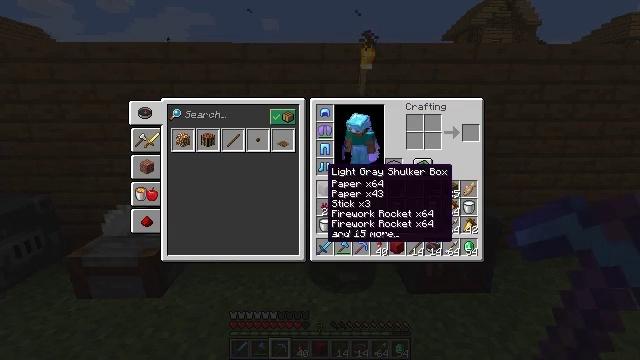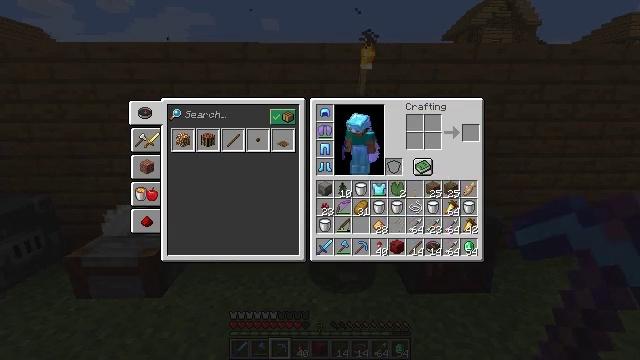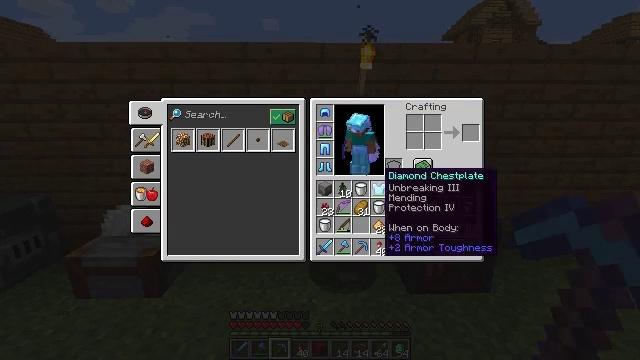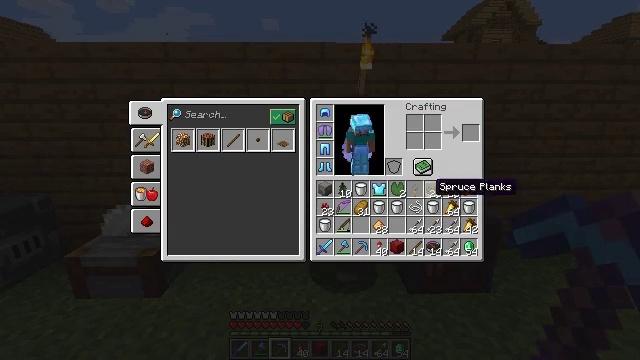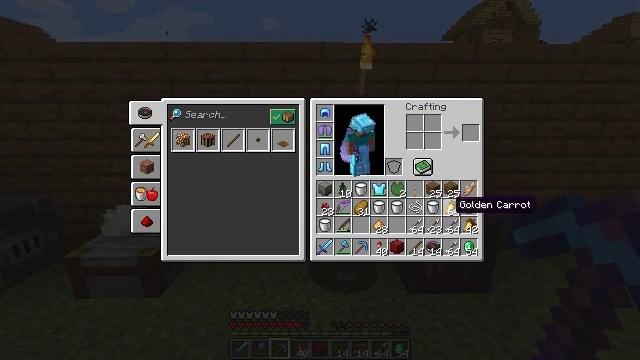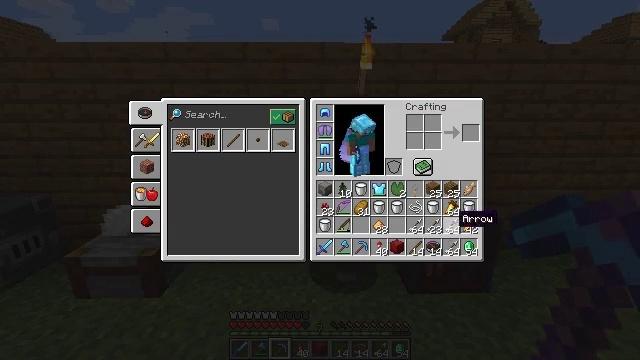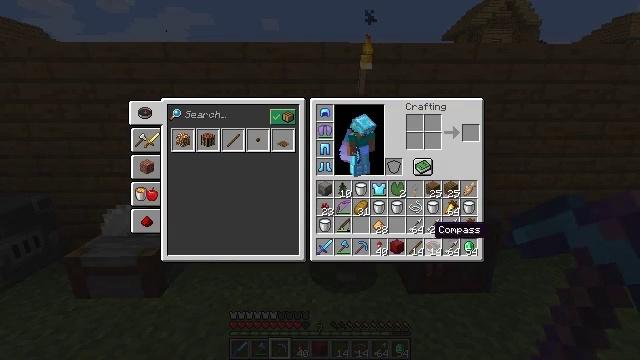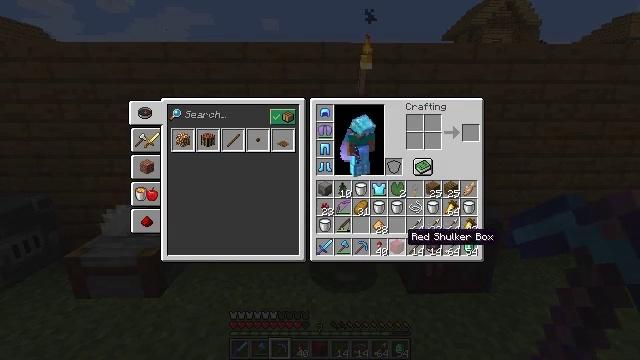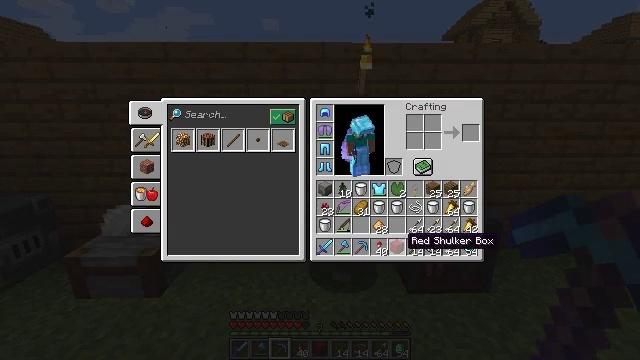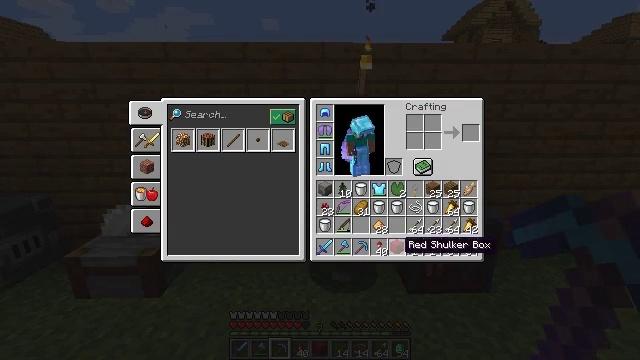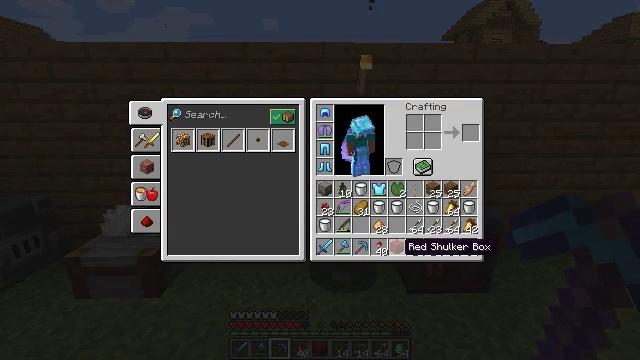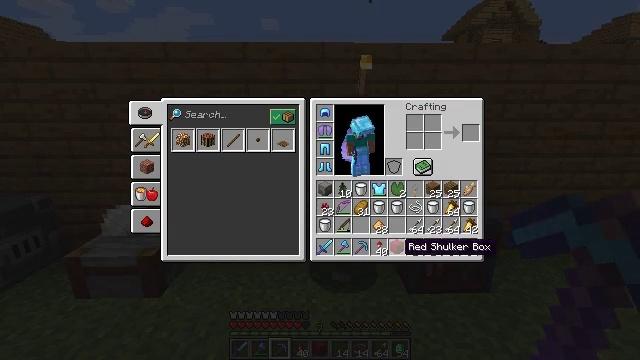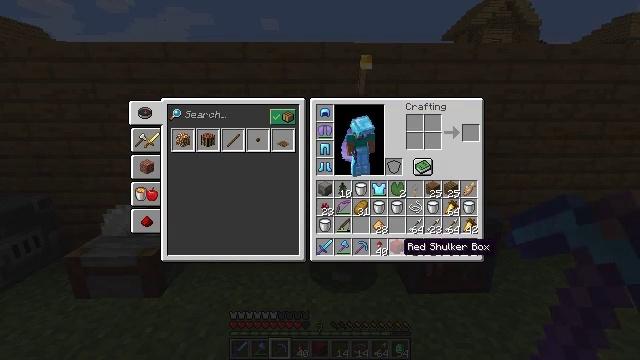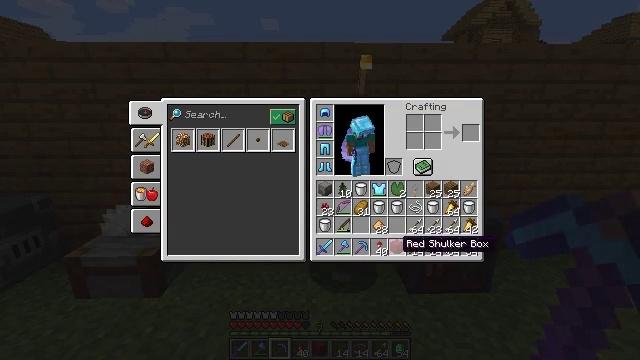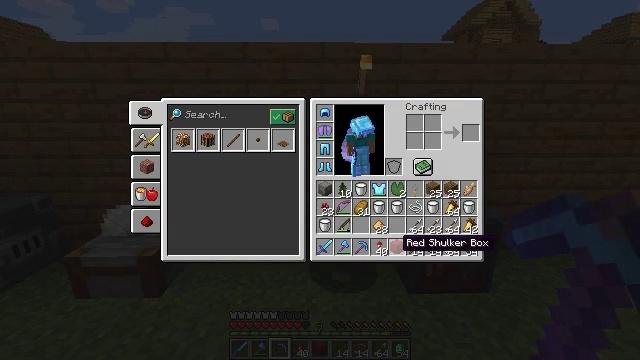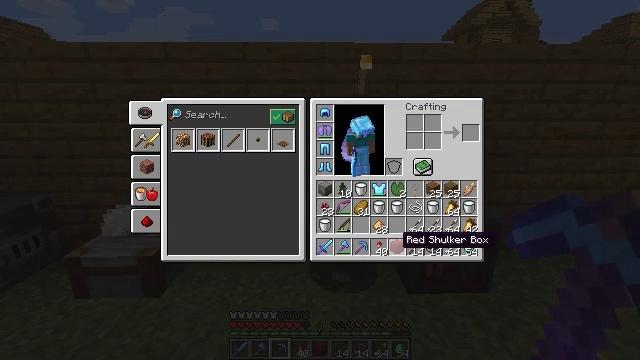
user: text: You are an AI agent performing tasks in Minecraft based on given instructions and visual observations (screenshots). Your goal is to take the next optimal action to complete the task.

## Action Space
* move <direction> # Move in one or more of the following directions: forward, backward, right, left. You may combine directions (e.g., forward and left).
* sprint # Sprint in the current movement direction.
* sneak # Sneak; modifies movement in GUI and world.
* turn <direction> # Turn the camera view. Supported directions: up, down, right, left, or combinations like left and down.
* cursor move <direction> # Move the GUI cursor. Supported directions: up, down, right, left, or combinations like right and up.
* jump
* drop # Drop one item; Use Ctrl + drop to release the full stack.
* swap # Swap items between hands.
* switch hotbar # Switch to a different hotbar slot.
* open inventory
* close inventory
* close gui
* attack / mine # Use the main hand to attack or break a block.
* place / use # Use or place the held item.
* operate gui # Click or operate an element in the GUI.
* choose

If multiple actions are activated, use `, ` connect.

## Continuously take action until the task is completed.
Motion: motion action
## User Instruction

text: Remove a fishing rod from the inventory.
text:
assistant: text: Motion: no_op
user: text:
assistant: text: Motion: cursor move right
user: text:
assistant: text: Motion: cursor move right and down
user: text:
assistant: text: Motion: cursor move right and down
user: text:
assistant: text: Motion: cursor move down
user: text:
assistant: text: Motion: cursor move left and down
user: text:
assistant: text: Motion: cursor move left and down
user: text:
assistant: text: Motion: no_op
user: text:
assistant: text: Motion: no_op
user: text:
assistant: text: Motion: no_op
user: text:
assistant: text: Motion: no_op
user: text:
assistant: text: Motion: no_op
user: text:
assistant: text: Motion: no_op
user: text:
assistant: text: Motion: no_op
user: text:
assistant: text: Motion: no_op
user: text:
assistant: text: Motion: no_op
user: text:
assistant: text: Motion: no_op
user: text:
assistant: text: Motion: no_op
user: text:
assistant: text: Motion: no_op
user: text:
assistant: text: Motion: no_op
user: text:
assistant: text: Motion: no_op
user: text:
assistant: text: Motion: no_op
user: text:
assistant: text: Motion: no_op
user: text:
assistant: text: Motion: cursor move left and up
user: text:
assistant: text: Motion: cursor move left
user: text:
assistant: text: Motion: no_op
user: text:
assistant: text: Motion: no_op
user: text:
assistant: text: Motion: cursor move up
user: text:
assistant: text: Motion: no_op
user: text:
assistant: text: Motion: no_op